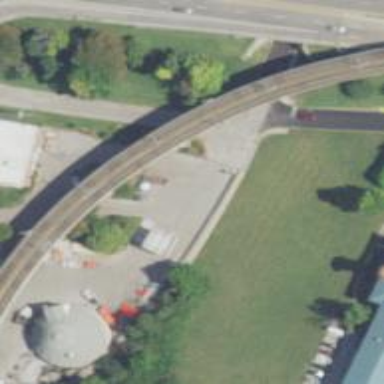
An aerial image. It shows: Bridge for light rail railway electrified with contact line.